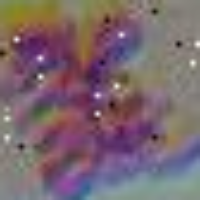
Label: metaphase